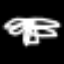
Label: palm tree